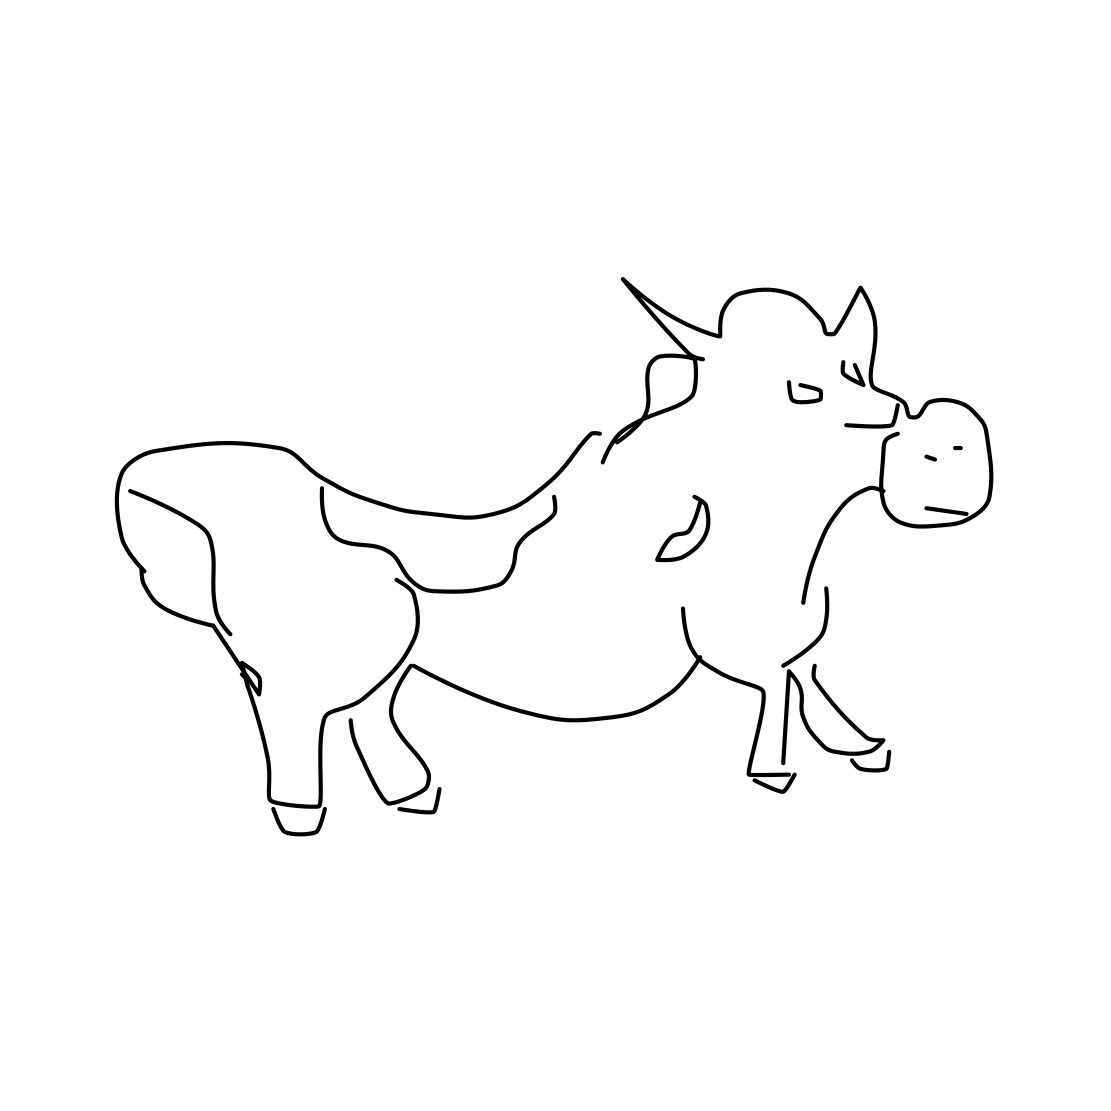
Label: cow